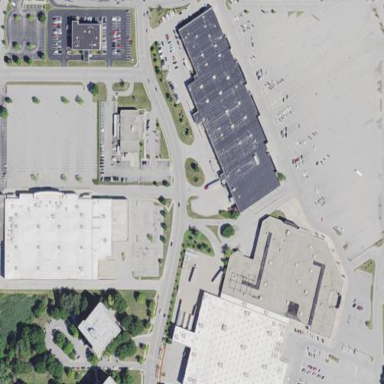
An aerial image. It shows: Retail area.